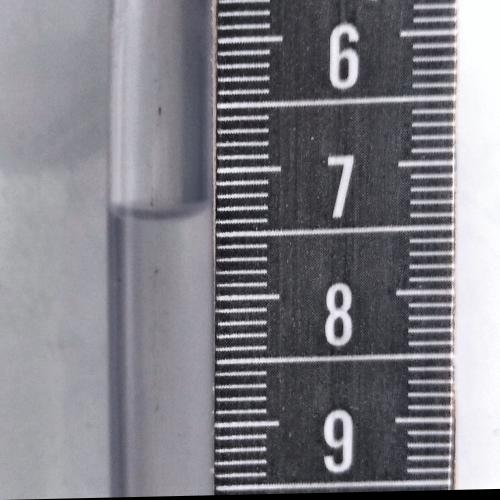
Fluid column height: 7.3 cm